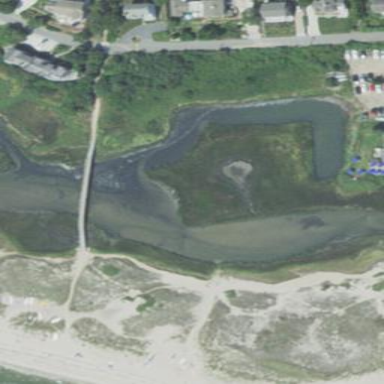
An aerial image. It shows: Saltmarsh wetland area.